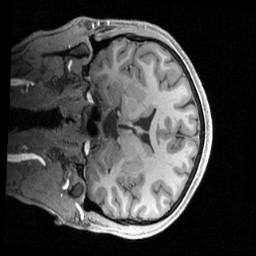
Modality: T1w
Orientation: coronal
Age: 21
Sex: male
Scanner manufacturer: siemens
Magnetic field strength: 3 T
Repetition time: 2.4 s
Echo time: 0.00224 s